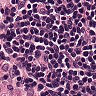
Metastatic tissue present: no